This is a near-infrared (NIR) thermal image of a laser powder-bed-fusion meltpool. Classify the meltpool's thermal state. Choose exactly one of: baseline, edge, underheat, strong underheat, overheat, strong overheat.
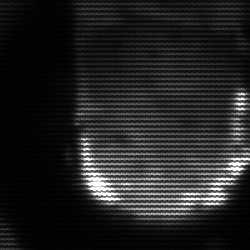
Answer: baseline